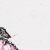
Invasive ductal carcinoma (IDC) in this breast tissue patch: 0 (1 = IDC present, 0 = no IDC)